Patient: sex F, age 33
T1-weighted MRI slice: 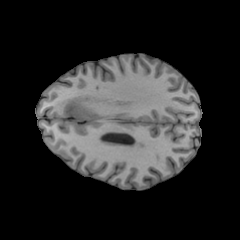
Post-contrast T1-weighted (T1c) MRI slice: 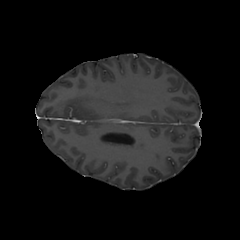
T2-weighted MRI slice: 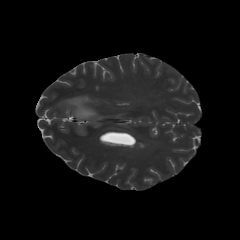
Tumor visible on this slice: yes
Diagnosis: Astrocytoma, IDH-mutant
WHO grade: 4